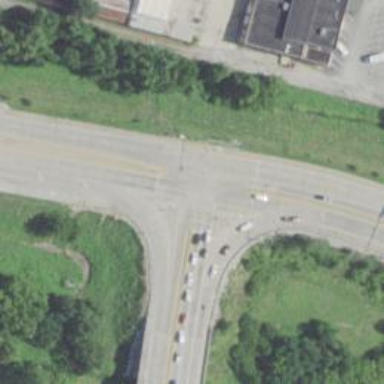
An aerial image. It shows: Trunk link highway.